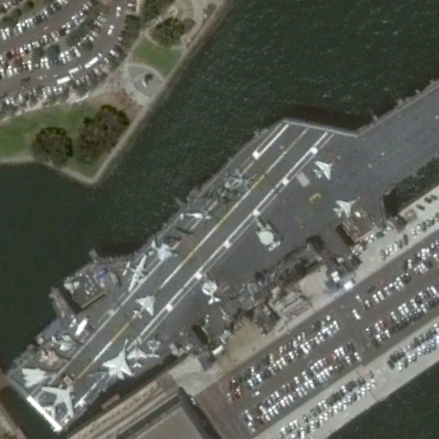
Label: Midway-class_aircraft_carrier